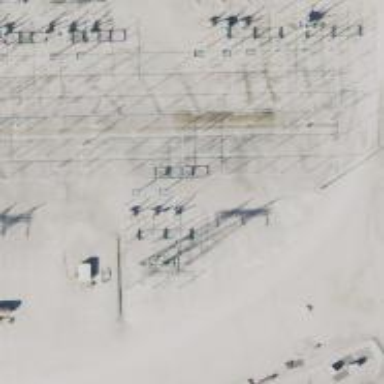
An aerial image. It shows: Switch for power supply.